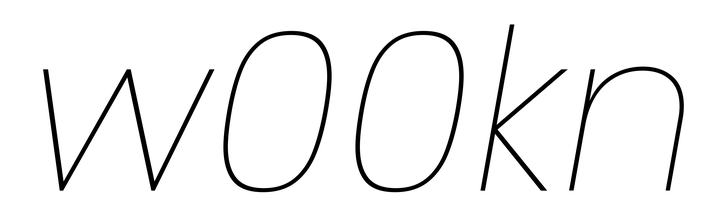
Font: Poppins-ThinItalic